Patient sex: F
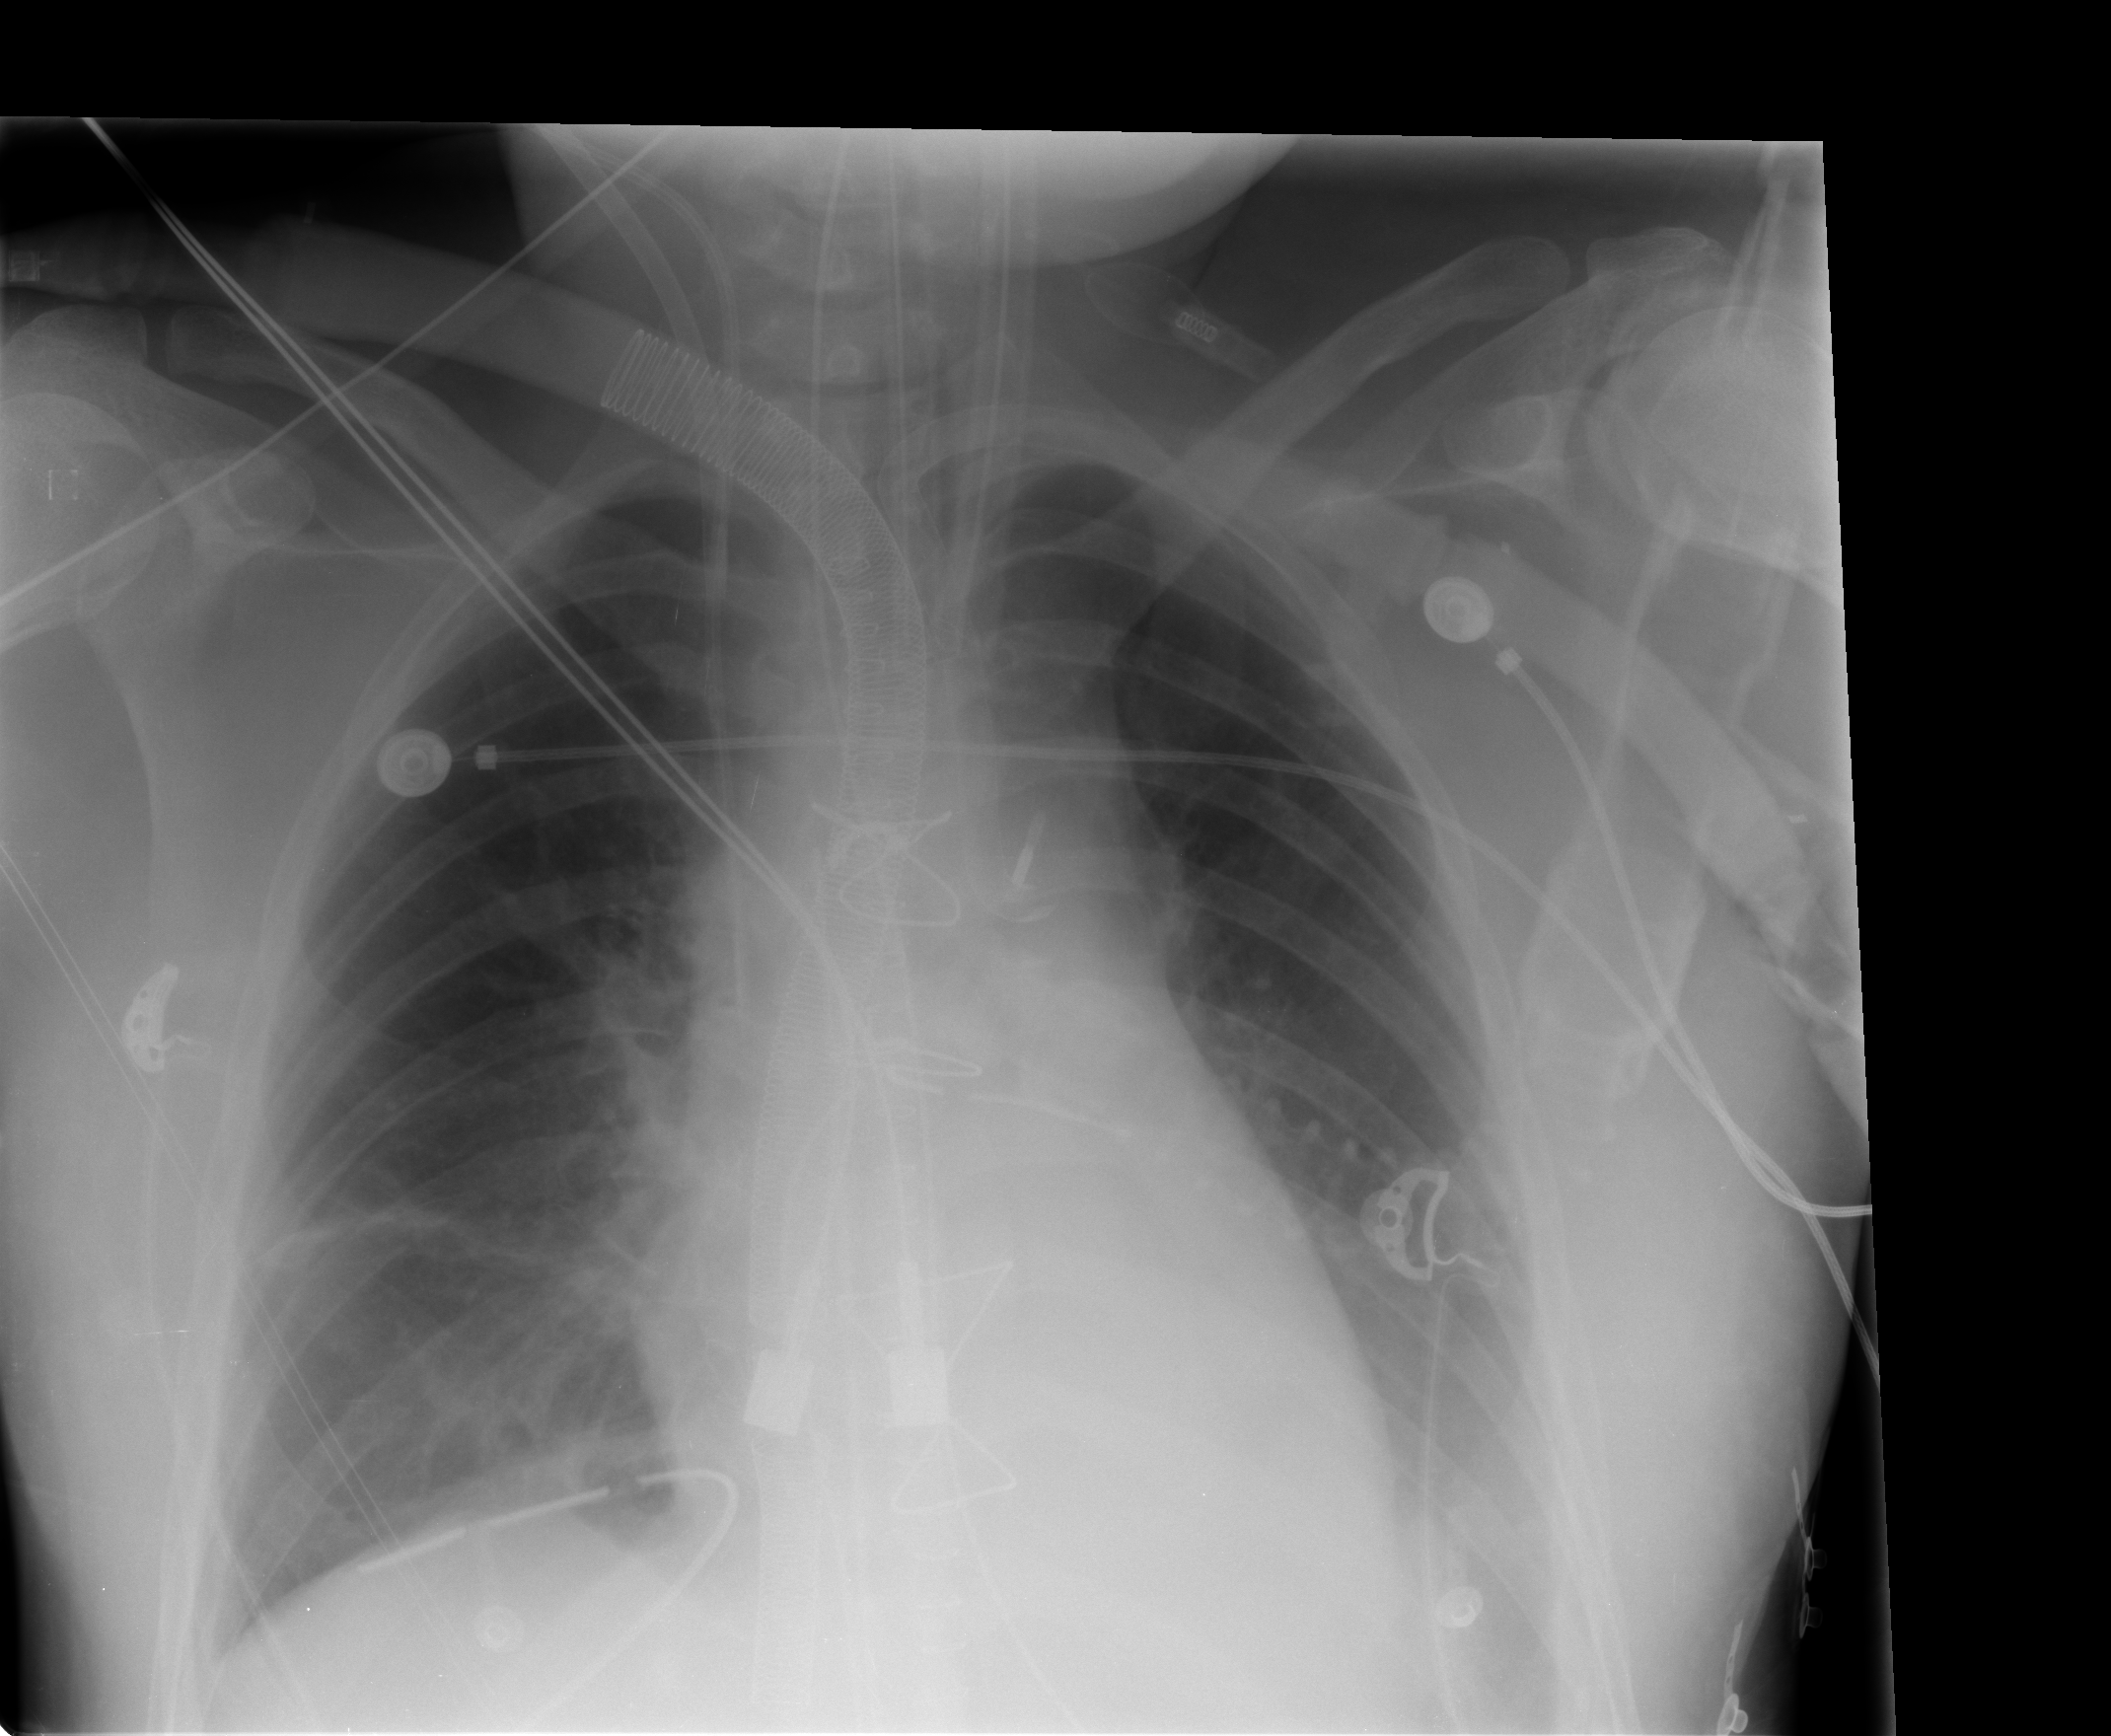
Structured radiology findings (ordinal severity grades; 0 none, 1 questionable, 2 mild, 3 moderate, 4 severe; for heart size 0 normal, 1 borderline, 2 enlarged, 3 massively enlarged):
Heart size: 2
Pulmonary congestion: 0
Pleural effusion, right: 0
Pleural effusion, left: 2
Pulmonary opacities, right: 1
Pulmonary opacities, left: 0
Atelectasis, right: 1
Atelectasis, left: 0